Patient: sex M, age 45
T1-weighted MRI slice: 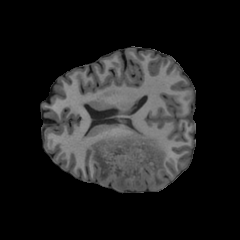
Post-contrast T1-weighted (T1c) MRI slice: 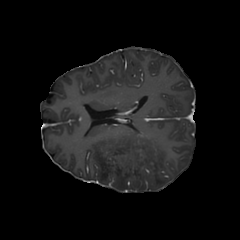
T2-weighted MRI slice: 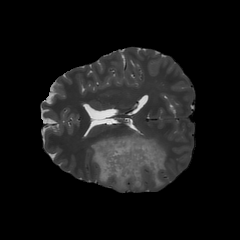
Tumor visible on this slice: yes
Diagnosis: Astrocytoma, IDH-wildtype
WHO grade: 2